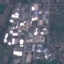
Land use / land cover class: Industrial